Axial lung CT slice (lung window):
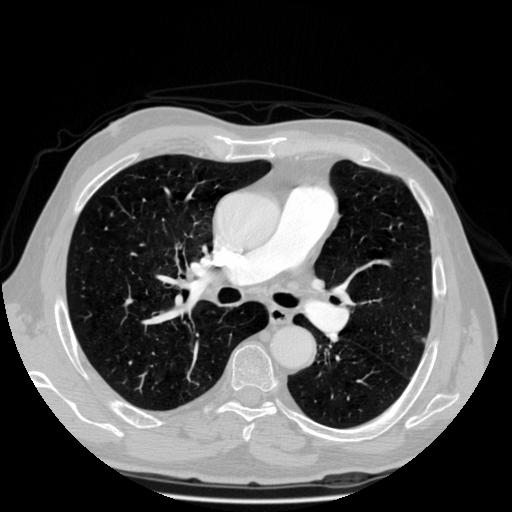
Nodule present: no